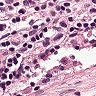
Metastatic tissue present: no